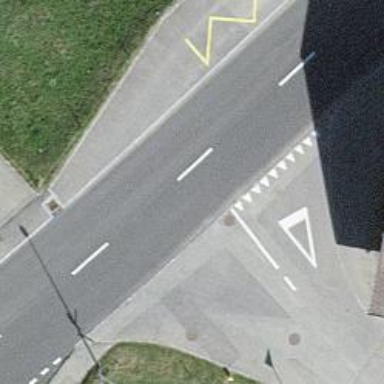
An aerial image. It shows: Secondary road with asphalt surface and sidewalks on both sides.